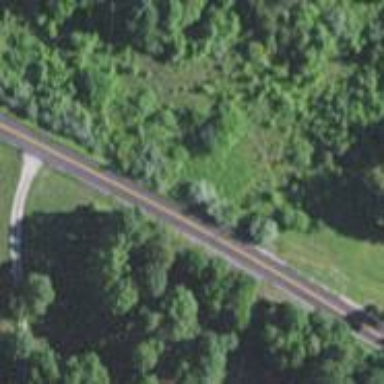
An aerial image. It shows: Secondary road.